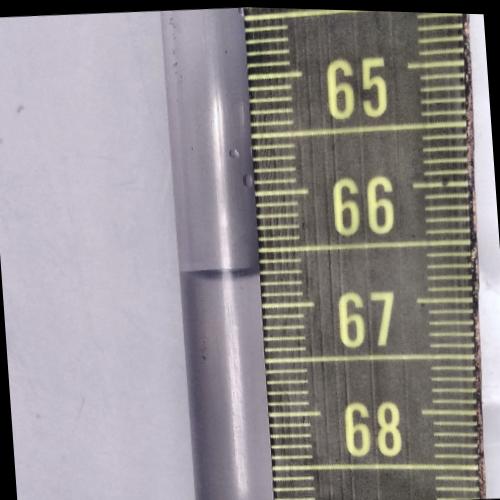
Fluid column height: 66.7 cm